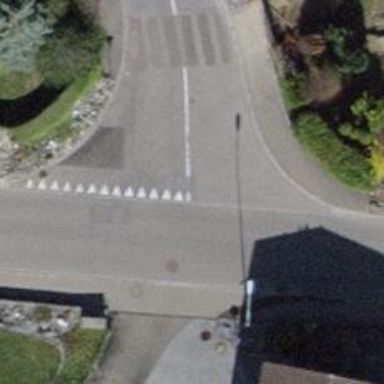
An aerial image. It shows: Road with "give way" sign.